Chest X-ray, PA view. Patient: 69 years old, sex M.
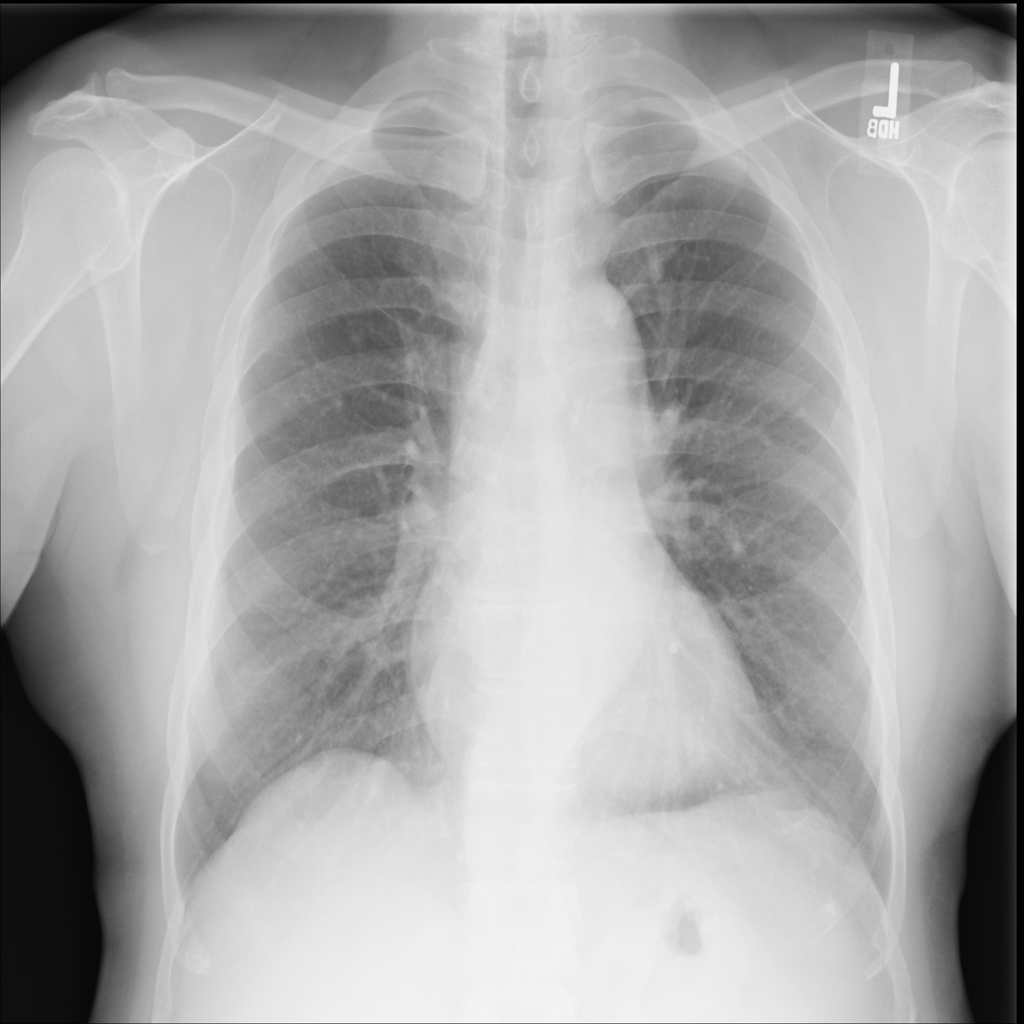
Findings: No Finding